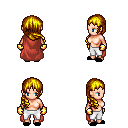
a pixel art fantasy rpg character, female body template, human, light skin, maroon cape, white pants, blonde right-swept hairstyle, gold gloves, black slippers, four views (front, back, left, right), 2x2 character sprite sheet, small pixel art, hard edges, no anti-aliasing